Field crop: maize
Growth stage: 2
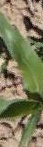
Species: maize